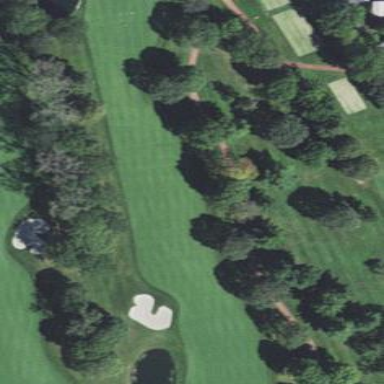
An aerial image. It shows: Well-maintained golf fairway within grassy area designated for the sport of golf.